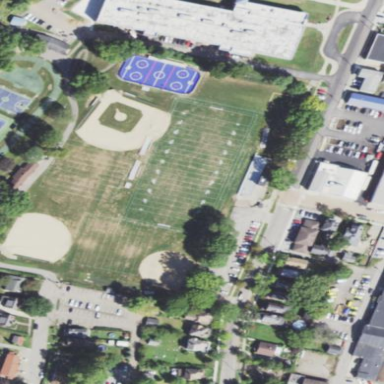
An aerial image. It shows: American football pitch for leisure and sport activities.